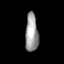
Tissue: prostate
Cell type: T cells
Senescence score: 0.3529
Nuclear area (px): 476
Mean DAPI intensity: 158.431